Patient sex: M
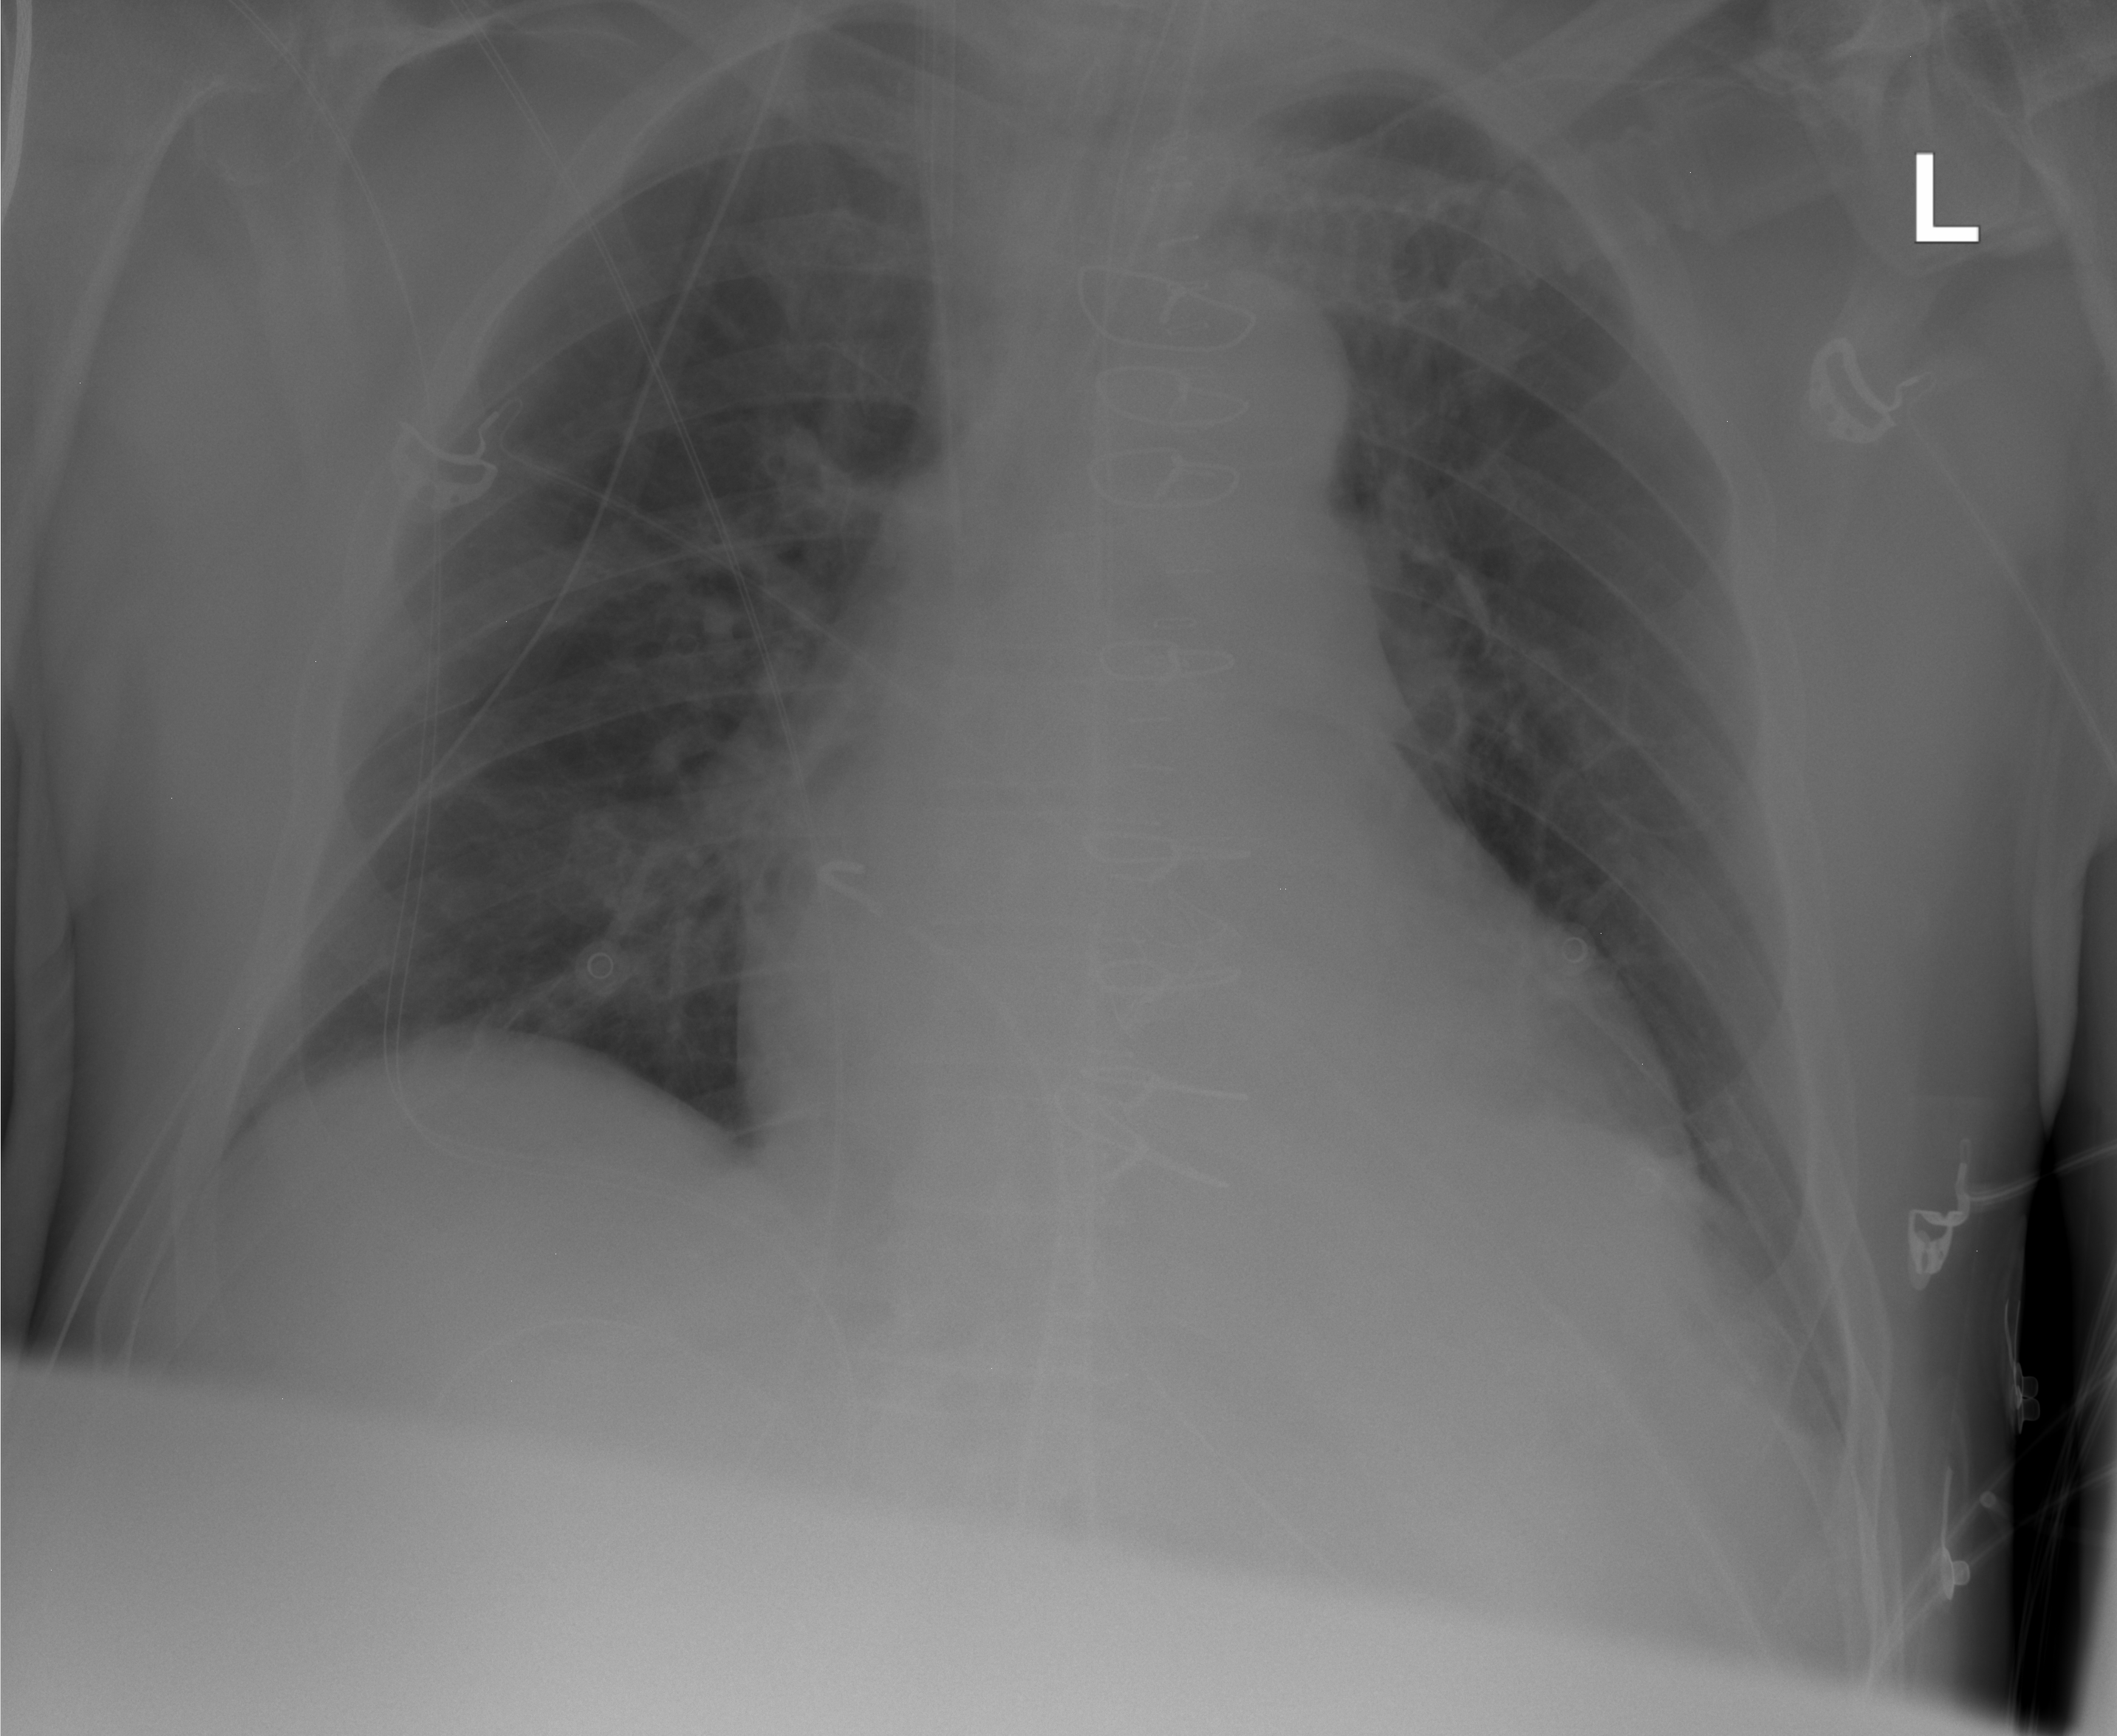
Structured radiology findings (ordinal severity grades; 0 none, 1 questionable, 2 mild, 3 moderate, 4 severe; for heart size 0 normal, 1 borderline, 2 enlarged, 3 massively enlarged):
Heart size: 2
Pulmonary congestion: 0
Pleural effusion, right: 0
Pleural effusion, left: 2
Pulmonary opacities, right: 0
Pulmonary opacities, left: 0
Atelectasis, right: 0
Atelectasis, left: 2